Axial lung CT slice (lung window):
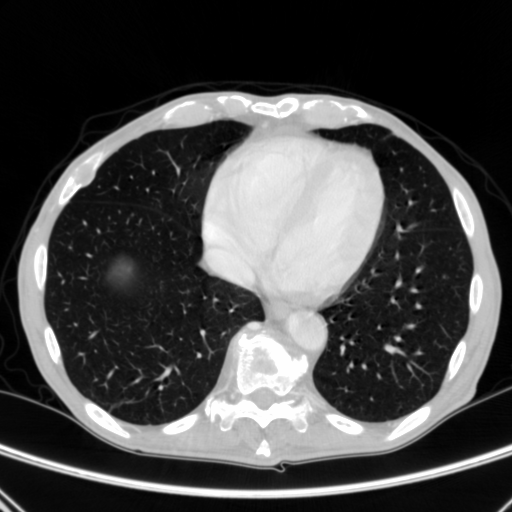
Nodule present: yes
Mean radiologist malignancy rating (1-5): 3